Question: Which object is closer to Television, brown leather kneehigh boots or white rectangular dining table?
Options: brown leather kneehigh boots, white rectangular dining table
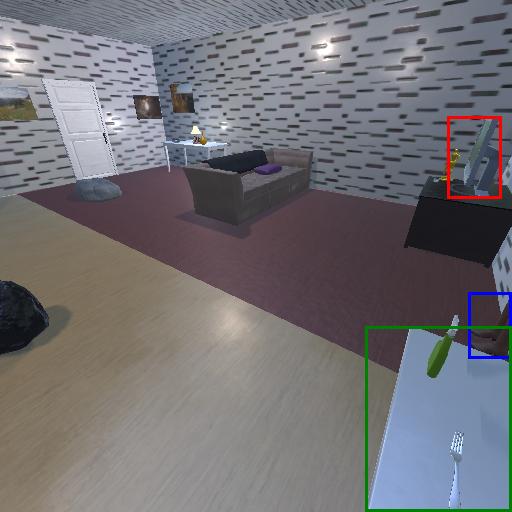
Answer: brown leather kneehigh boots